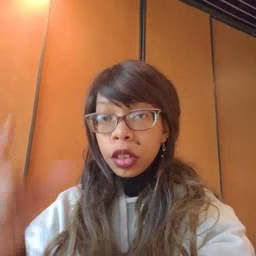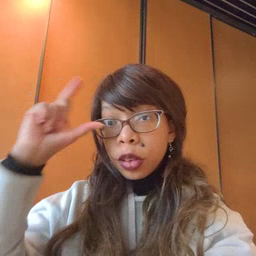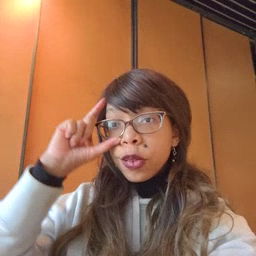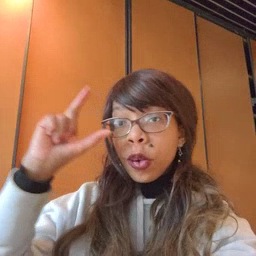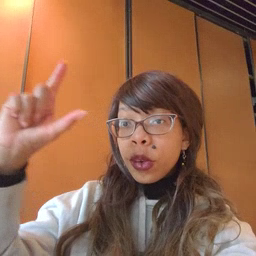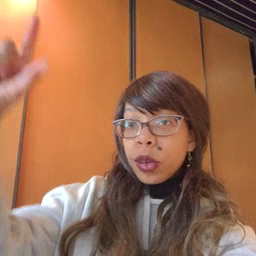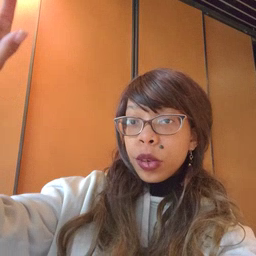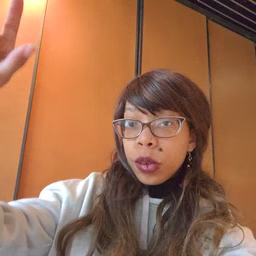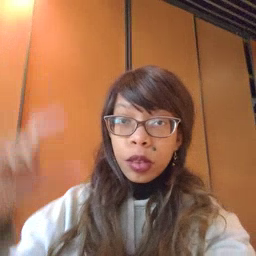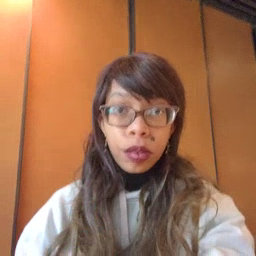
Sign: moon